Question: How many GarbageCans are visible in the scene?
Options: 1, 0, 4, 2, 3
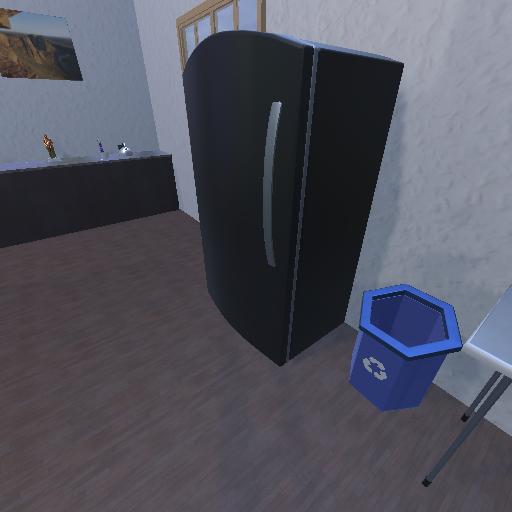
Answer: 1